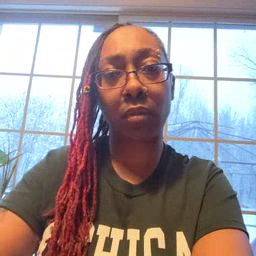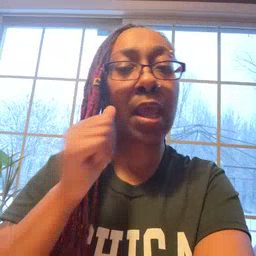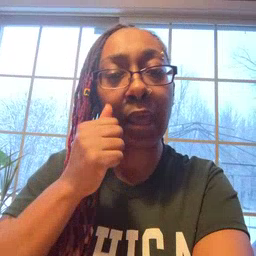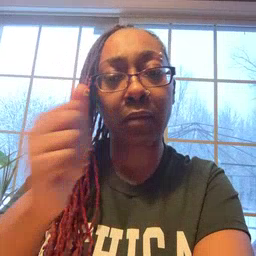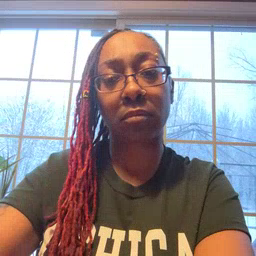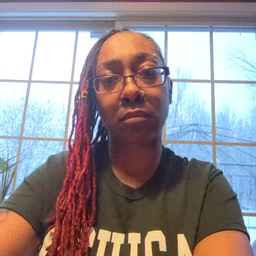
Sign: aunt